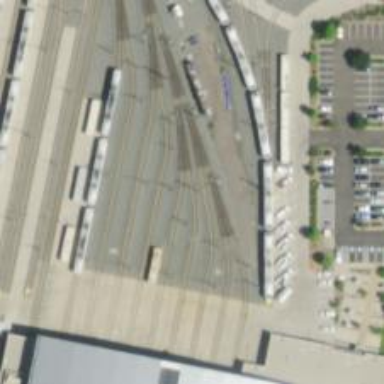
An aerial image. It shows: Light rail yard with electrified contact lines.